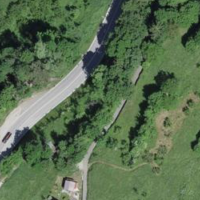
EUNIS habitat code: 41
Species observed at this site:
Primula veris